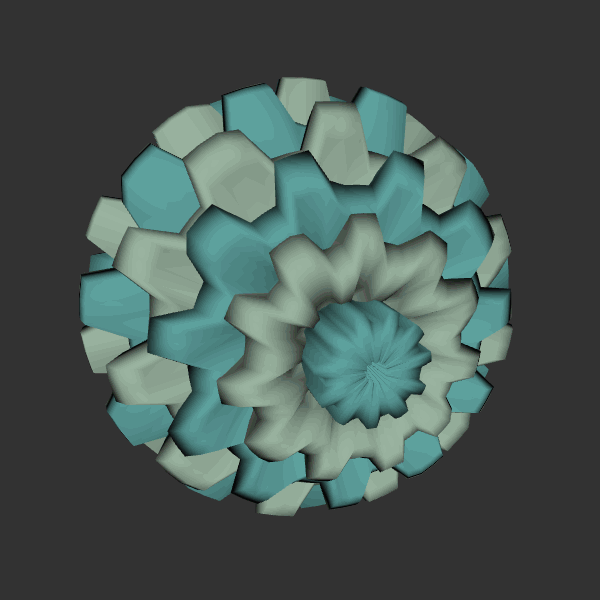
Background: dark